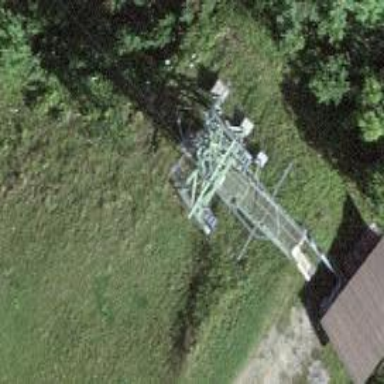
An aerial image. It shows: Cable car system.